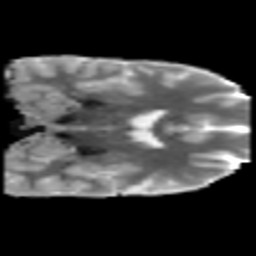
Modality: MD
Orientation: coronal
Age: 24
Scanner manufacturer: philips
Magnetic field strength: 3 T
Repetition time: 8.6 s
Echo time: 0.127 s